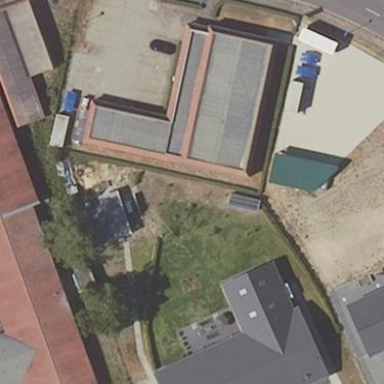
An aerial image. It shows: Commercial building.